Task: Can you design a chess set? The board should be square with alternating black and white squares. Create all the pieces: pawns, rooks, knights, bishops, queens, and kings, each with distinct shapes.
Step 1620:
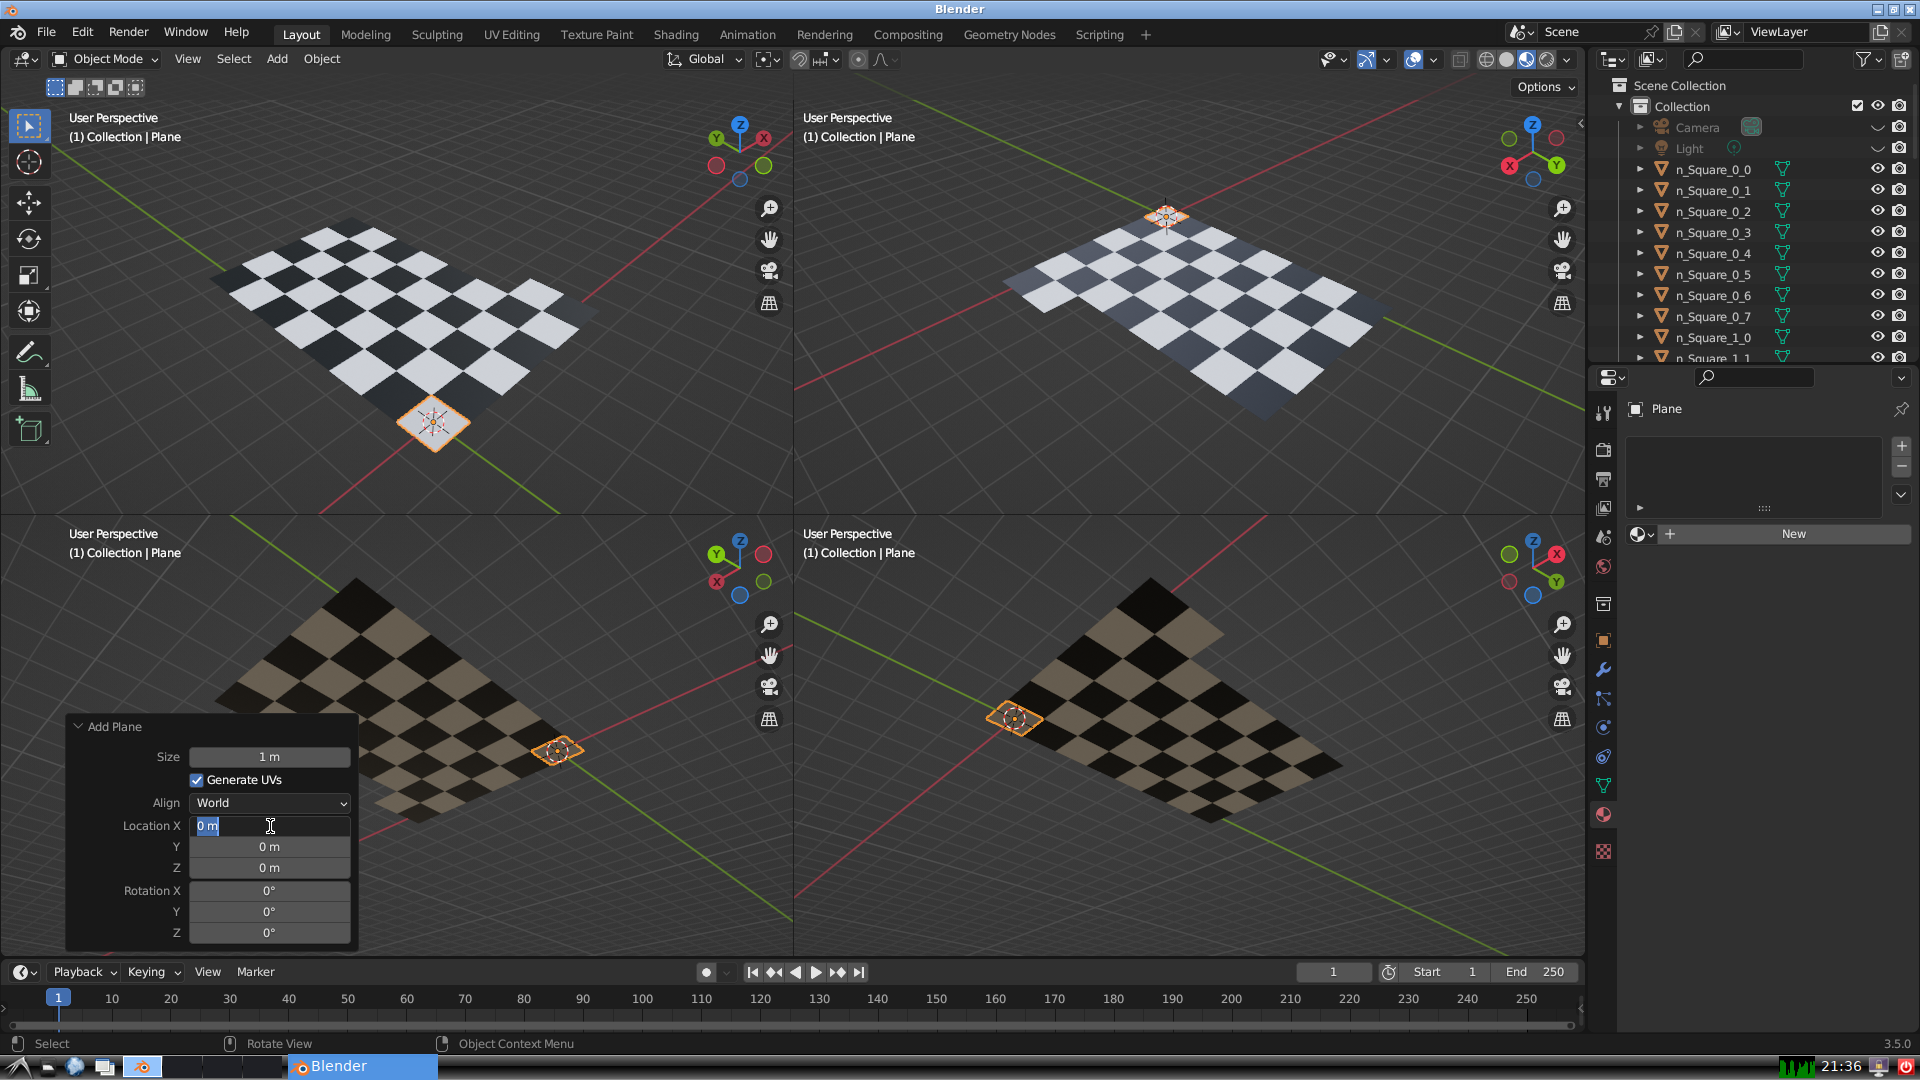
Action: input_text: 5.0